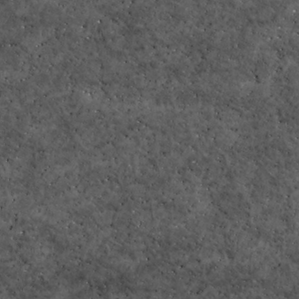
Label: non_frost